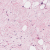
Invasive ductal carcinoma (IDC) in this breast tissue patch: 0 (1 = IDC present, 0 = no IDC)